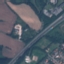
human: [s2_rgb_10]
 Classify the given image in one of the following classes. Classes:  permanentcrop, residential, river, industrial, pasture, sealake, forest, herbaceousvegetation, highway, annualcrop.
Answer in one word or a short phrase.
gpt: Highway